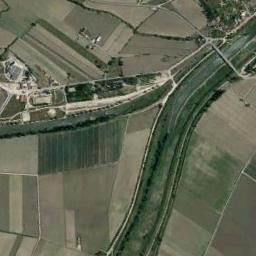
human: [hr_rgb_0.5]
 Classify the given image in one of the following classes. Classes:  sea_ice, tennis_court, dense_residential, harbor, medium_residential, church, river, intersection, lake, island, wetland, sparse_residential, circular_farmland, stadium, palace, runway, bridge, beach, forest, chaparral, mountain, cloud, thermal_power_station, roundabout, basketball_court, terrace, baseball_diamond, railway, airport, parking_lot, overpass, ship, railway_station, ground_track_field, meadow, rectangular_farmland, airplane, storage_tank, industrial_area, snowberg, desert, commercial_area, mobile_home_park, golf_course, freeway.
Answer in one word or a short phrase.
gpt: river